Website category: movie
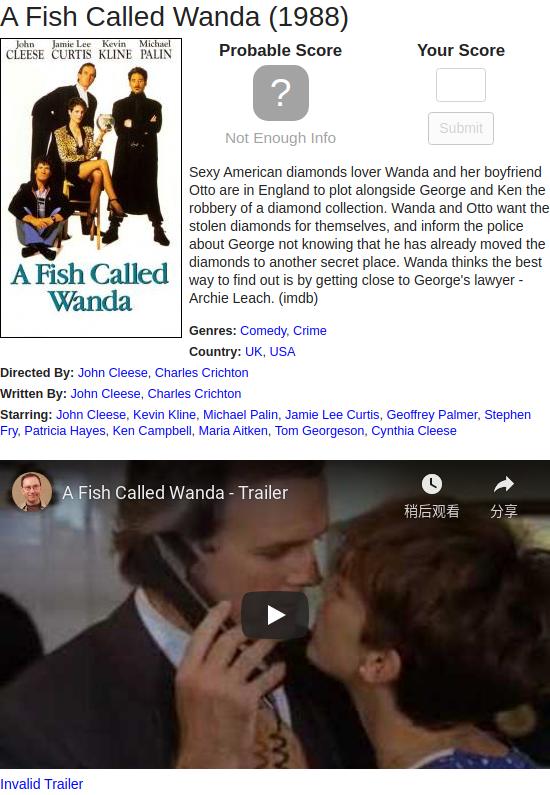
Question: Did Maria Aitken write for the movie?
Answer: no

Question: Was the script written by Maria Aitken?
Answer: no

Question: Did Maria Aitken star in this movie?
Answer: yes

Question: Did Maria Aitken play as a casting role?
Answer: yes

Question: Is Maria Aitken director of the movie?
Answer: no

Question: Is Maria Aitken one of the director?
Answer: no

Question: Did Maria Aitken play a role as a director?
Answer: no

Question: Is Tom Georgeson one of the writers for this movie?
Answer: no

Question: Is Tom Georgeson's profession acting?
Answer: yes

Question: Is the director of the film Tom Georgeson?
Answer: no

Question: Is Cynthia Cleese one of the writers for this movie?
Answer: no

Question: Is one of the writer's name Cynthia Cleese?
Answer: no

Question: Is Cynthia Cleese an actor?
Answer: yes

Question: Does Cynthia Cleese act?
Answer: yes

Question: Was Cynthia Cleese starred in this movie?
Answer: yes

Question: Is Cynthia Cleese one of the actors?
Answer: yes

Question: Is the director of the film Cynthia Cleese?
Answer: no

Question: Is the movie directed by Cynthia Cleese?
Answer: no

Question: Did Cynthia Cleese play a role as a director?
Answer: no